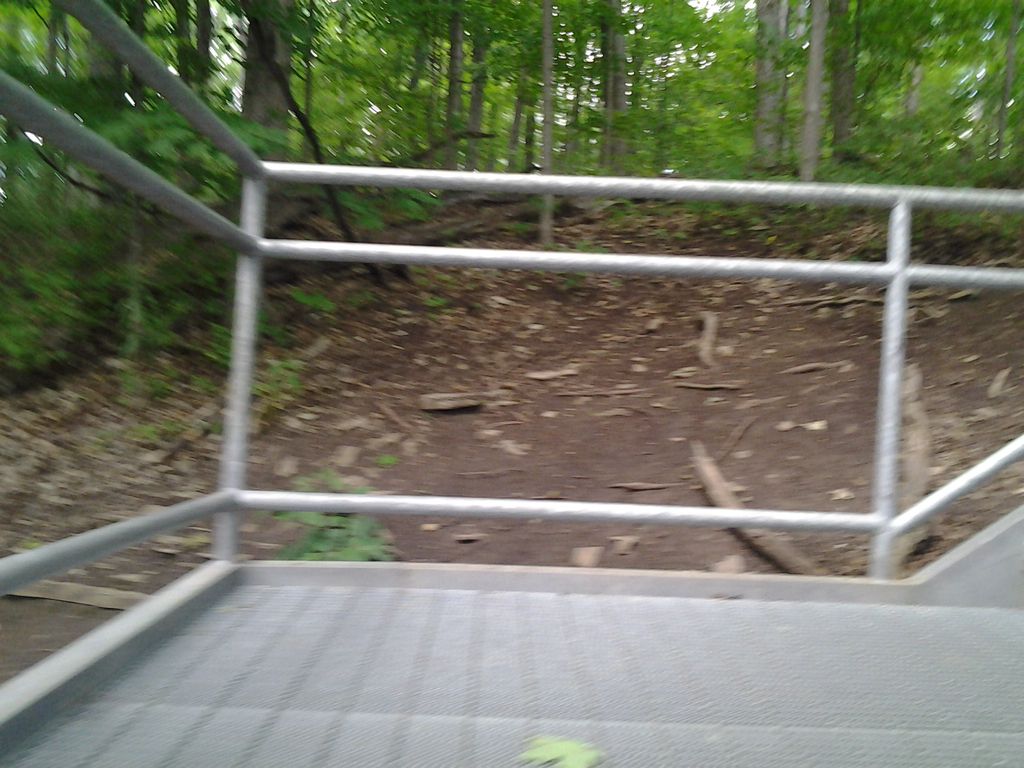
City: hamilton